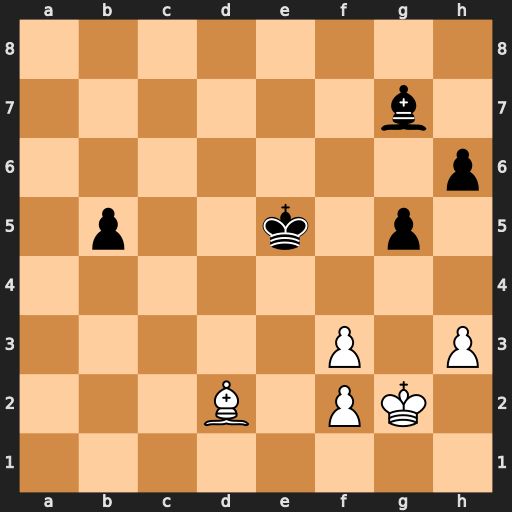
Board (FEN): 8/6b1/7p/1p2k1p1/8/5P1P/3B1PK1/8
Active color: w
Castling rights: -
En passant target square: -
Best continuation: Bc3+ Kf5 Bxg7